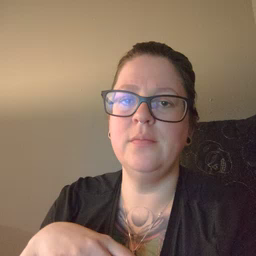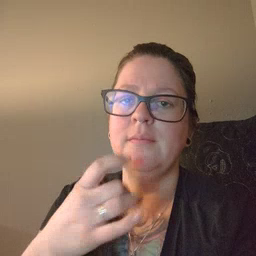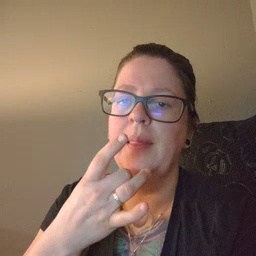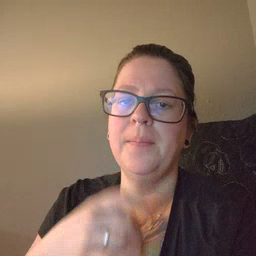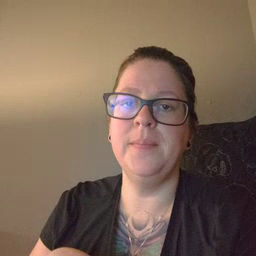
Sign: lamp